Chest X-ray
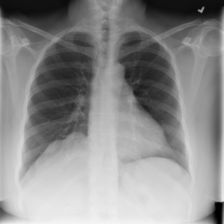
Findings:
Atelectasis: negative
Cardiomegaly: negative
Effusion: negative
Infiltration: negative
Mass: negative
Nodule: negative
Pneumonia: negative
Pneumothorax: negative
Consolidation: negative
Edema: negative
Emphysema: negative
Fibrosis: negative
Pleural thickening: negative
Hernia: negative